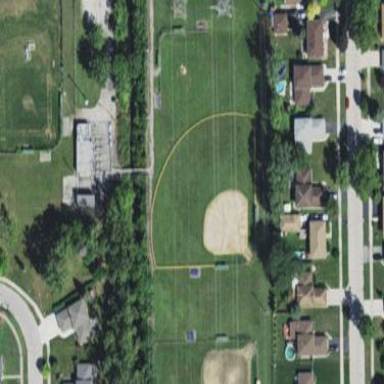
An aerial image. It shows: Baseball pitch for leisure land activities.